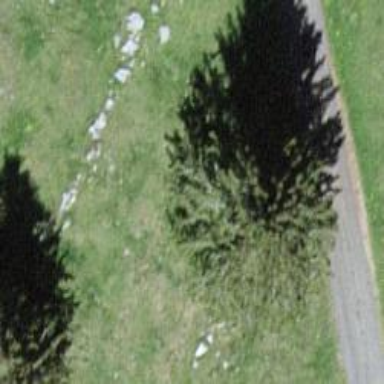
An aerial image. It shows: Needle-leaved tree in natural setting.